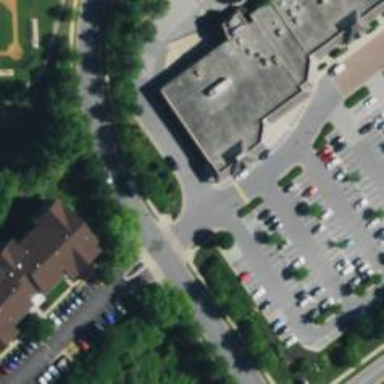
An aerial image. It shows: Supermarket.